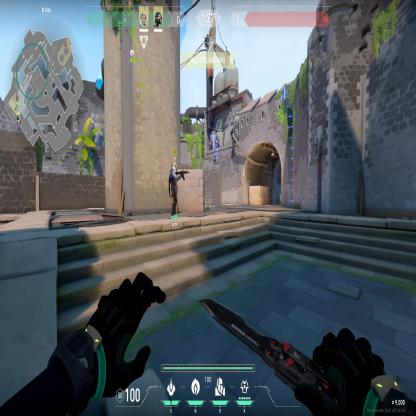
Label: teammate